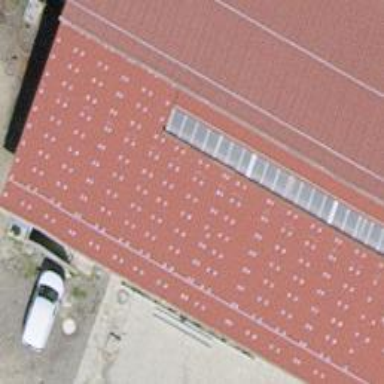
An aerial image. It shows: Solar power generator using photovoltaic method with solar photovoltaic panel types.